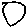
Label: circle